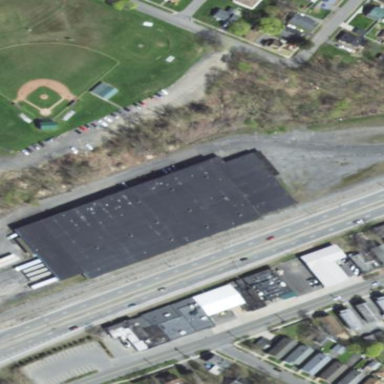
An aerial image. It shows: Warehouse.